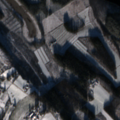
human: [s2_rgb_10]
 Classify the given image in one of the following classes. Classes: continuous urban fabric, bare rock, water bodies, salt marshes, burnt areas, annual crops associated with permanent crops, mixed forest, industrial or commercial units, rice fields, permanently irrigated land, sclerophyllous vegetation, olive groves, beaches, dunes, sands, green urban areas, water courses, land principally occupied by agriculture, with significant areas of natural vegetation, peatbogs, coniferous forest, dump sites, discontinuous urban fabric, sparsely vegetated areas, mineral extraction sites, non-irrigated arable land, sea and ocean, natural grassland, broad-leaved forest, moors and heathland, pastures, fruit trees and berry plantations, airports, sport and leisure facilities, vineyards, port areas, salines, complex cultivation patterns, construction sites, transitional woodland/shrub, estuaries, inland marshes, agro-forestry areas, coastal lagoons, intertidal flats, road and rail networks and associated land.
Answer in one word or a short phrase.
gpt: land principally occupied by agriculture, with significant areas of natural vegetation, mixed forest, transitional woodland/shrub